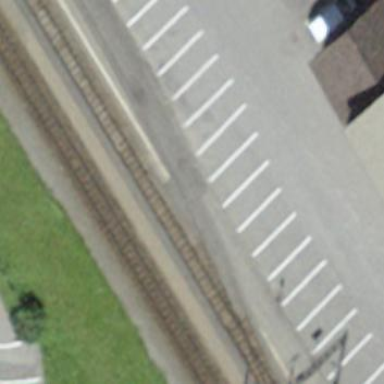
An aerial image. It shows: Parking area with surface dedicated for park and ride.